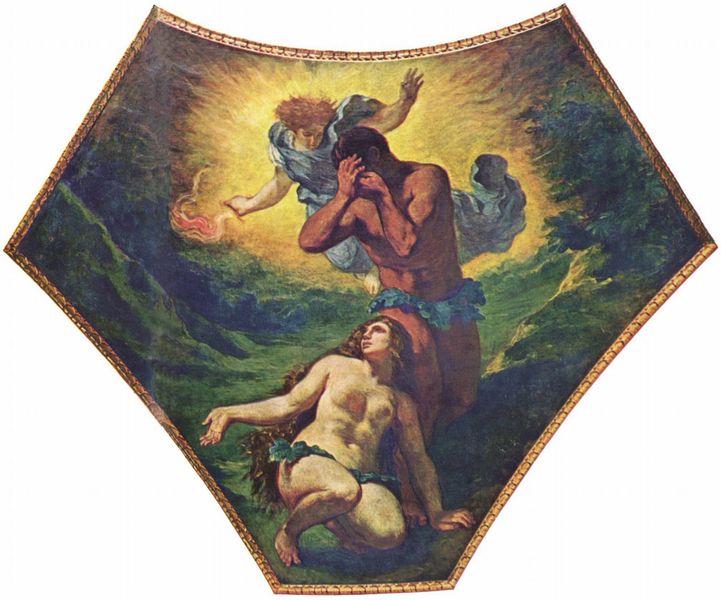
Titel: Adam und Eva
Künstler: Eugène Delacroix
Standort: Paris
Institution: Palais Bourbon, Bibliothek
Schlagwörter: akt, baum, blau, blätter, felsen, feuer, gemälde, gott, hand, haut, himmel, kopf, laub, lendenschurz, mann, nackt, schatten, umhang, weiß, wolken, bäume, dreieck, gelb, grün, landschaft, ocker, braun, brust, bunt, busen, frau, geste, haar, hell, kleid, licht, männer, orange, schwarz, gras, rot, weg, wiese, malerei, rock, wand, anatomie, arm, augen, bibel, gesicht, inkarnat, rahmen, sehen, stehen, steine, trauer, bild, hände, öl, erde, horizont, natur, wind, busch, sonne, figur, gewand, gold, haare, stehend, decke, pflanzen, wald, fliegen, engel, frucht, garten, beine, apfel, schürze, brüste, füße, wellen, liebe, enge, berge, schattierung, rand, röckchen, angst, wandgemälde, nabel, bauch, knie, scham, schenkel, leuchten, flucht, adam, barfuss, eva, paradies, neger, blenden, flamme, fuss, flammen, strahlen, bedeckt, geld, schweben, schwert, knien, strafe, fliegend, furcht, schrecken, leinwand, zwickel, schlussstein, schein, verzweiflung, efeu, verdecken, braum, sündenfall, christlich, leid, dramatisch, mythologisch, knieend, kniend, knieen, religiös, eden, nackte frau, erscheinung, schämen, weinlaub, deckengemälde, fresko, erleuchtung, emblem, maria, magdalena, vertreiben, vertreibung, verdeckt, erzengel, zorn, schwebend, fackel, format, adam und eva, feige, aureole, joseph, blätte, feigenblätter, feigenblatt, deckenmalerei, teilansicht, paradis, schützen, langhaar, trapez, furie, efeublätter, deckenbild, bekleidet, blendung, farbiger, bestrafung, racheengel, ewand, flammenschwert, schützend, vertrieben, hortus, verteibung, engell, erleuchten, liebesgarten, verstoss, furscht, weinender mann, engel feuer, kniende frau, nusch